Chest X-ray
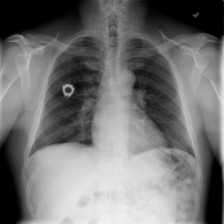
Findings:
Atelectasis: negative
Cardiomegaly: negative
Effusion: negative
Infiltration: negative
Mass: negative
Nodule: negative
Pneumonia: negative
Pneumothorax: negative
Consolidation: negative
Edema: negative
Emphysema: negative
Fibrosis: negative
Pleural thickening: negative
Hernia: negative